This continuous-wavelet-transform scalogram was computed from a bearing vibration snapshot. Based on the visible evidence, which condition applies: normal, inner_race, outer_race, ball?
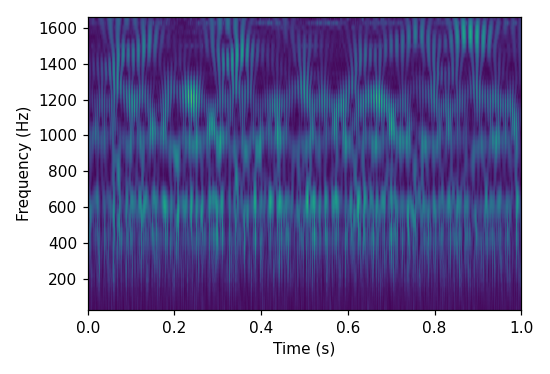
Answer: outer_race